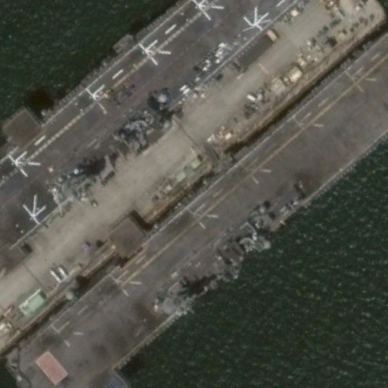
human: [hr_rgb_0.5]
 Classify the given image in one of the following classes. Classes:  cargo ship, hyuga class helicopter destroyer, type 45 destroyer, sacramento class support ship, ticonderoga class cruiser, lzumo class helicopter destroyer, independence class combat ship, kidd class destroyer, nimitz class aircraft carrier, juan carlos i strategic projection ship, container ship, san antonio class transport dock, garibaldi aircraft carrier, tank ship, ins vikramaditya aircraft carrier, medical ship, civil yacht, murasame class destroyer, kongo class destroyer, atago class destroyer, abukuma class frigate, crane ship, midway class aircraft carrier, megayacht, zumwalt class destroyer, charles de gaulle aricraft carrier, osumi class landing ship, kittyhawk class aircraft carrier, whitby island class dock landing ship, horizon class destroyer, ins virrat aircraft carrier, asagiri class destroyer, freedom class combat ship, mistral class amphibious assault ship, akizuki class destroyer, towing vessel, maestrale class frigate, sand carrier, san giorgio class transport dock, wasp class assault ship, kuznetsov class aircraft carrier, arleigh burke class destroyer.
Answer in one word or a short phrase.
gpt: Wasp class assault ship